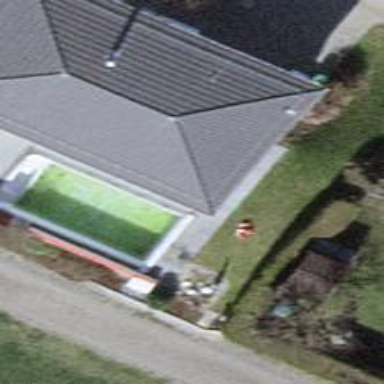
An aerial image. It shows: Swimming pool located in leisure land.